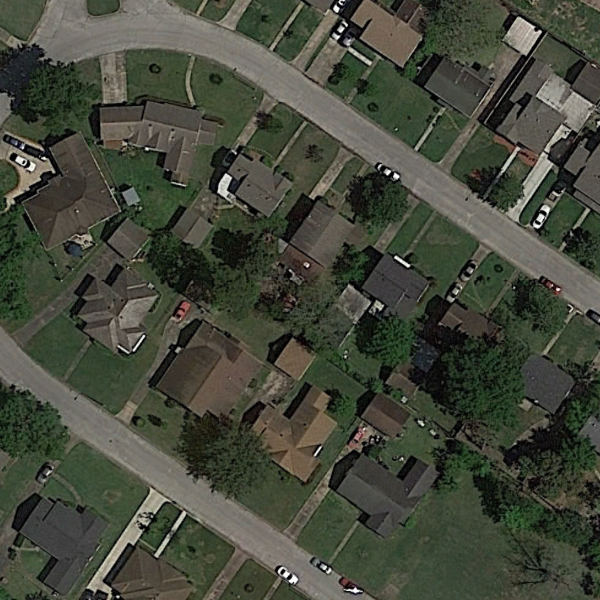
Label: MediumResidential